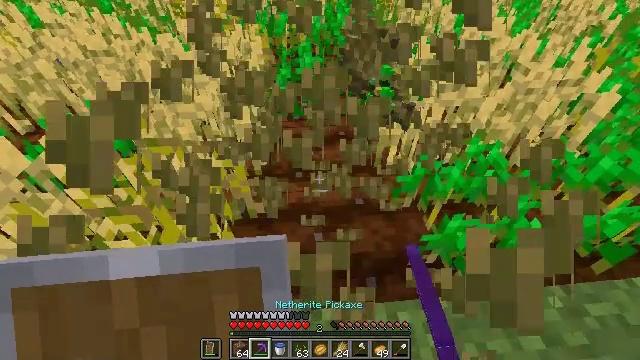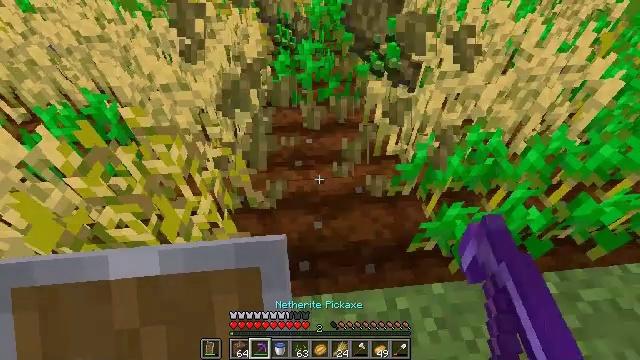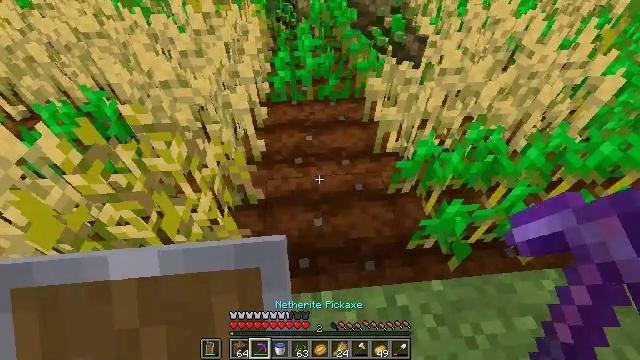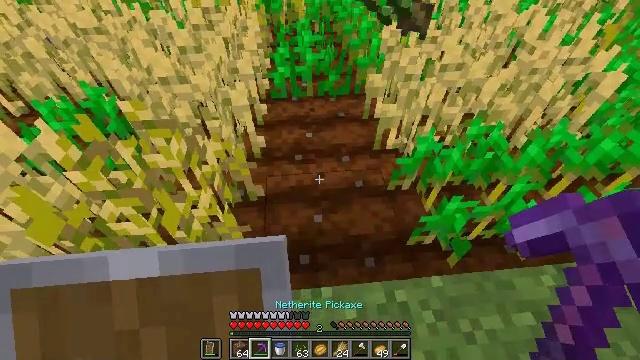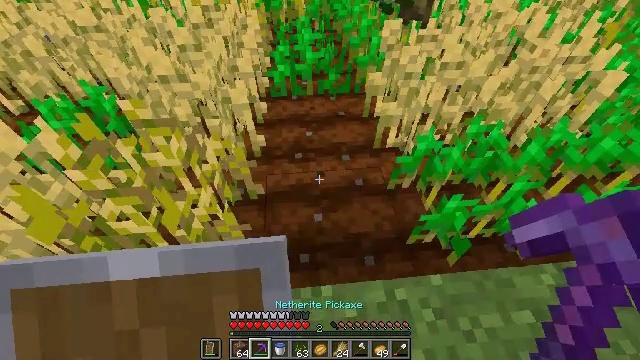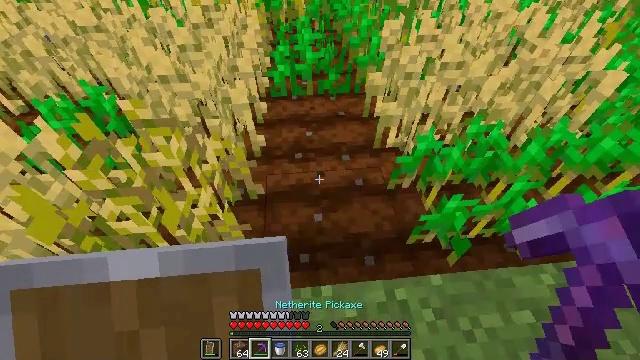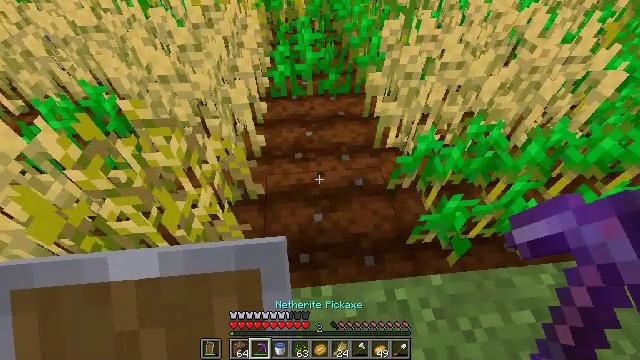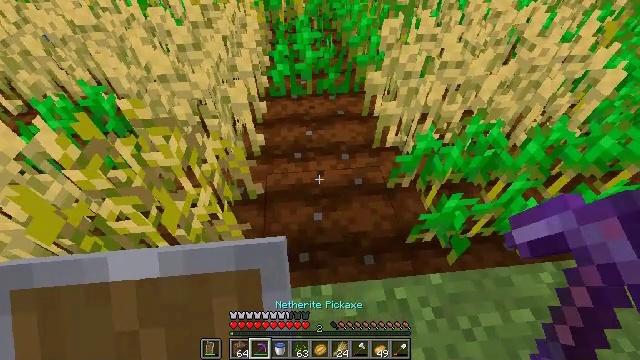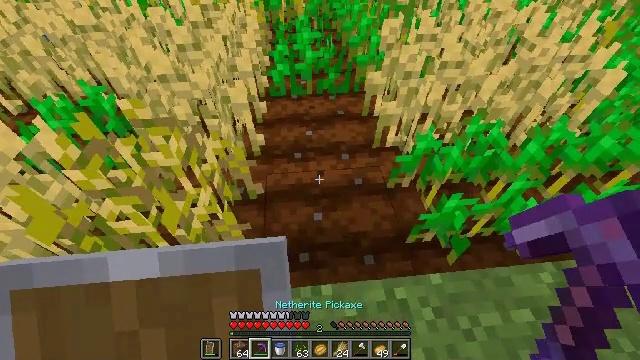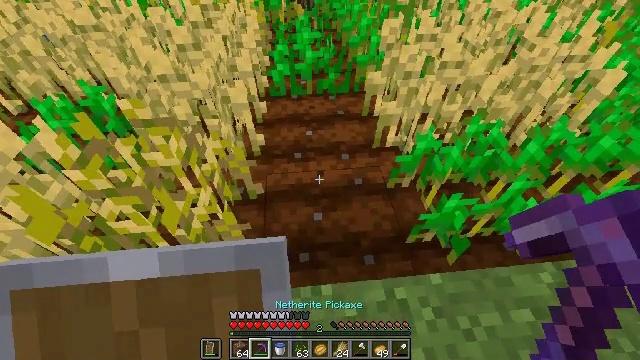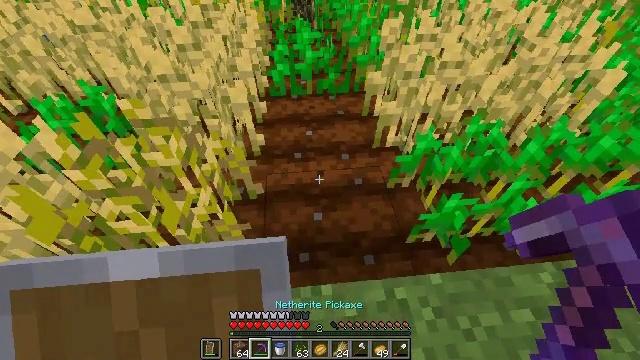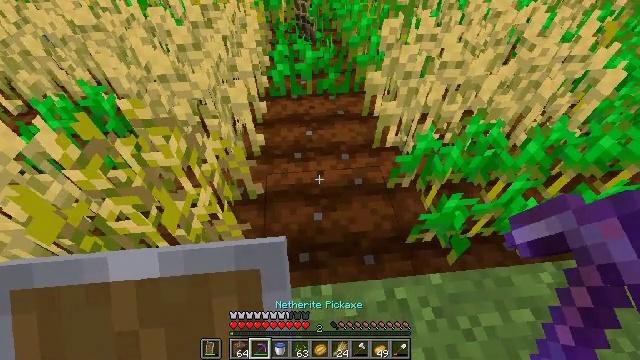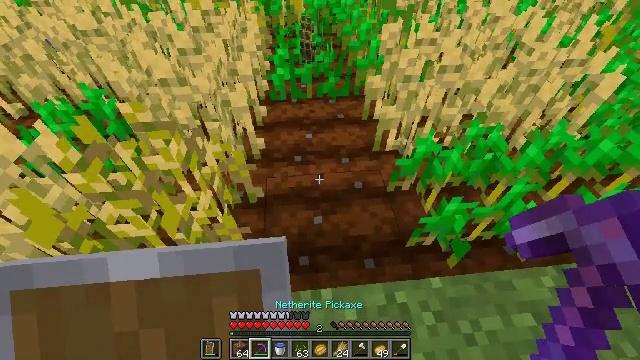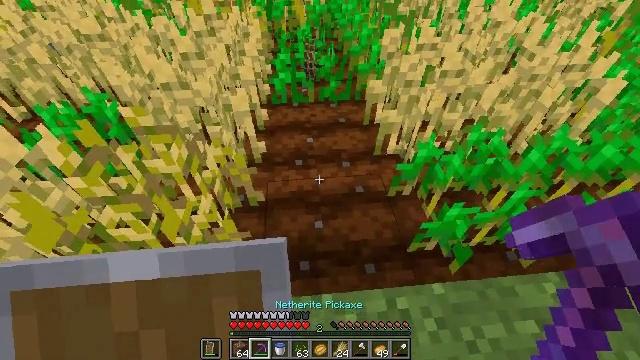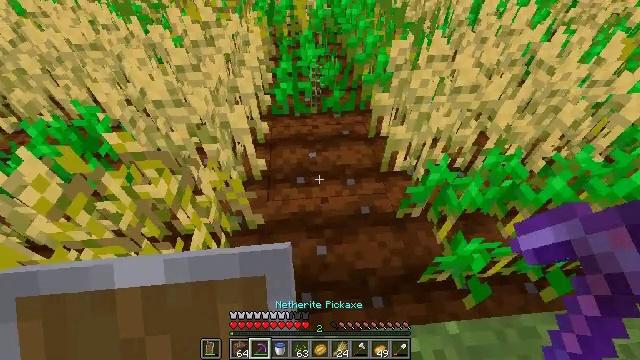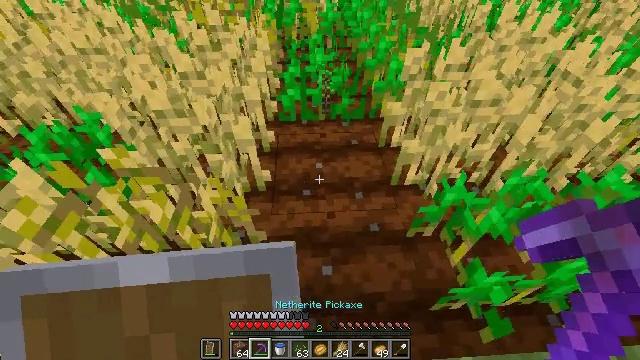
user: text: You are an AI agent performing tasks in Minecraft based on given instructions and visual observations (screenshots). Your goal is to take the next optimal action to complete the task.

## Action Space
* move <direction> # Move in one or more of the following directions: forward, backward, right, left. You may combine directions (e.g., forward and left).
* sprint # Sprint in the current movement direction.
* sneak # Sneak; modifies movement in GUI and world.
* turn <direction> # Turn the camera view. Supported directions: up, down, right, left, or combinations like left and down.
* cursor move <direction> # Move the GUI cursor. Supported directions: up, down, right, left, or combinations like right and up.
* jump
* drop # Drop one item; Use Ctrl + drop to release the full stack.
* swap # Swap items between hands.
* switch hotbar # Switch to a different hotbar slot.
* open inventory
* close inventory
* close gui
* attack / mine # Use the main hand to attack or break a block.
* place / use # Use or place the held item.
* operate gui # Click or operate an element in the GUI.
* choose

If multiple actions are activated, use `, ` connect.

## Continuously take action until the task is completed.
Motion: motion action
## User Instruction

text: Gather wheat by left-clicking on it.
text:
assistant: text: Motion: turn down
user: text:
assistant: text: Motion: no_op
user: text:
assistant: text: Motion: no_op
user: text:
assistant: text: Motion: no_op
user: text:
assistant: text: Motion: no_op
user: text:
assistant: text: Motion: no_op
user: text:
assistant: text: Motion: no_op
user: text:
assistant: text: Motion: no_op
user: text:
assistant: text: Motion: no_op
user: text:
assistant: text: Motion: no_op
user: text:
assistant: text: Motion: no_op
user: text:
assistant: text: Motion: no_op
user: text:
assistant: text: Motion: move forward
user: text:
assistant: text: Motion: move forward
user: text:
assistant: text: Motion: move forward, turn left
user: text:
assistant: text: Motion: move forward, turn left
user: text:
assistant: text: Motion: move forward, turn left
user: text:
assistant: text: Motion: move forward, turn left
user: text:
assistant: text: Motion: move forward, turn left and up
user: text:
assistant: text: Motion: turn left
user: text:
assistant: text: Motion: no_op
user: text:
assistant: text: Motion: no_op
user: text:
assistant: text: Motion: turn right
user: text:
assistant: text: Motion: turn right
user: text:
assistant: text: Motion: turn right
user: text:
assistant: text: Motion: turn right
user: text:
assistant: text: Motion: no_op
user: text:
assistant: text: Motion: no_op
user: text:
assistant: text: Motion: no_op
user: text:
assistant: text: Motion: no_op